Field crop: maize
Growth stage: 2
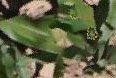
Species: maize